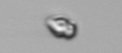
Label: Heterocapsa_rotundata